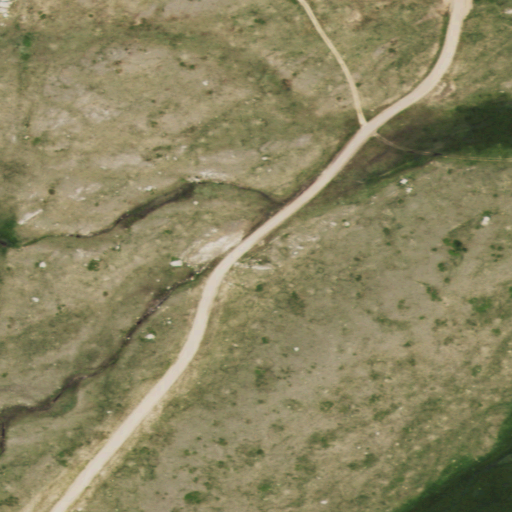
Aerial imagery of plain(s) in Wyoming named Cottonwood Park containing only grassland